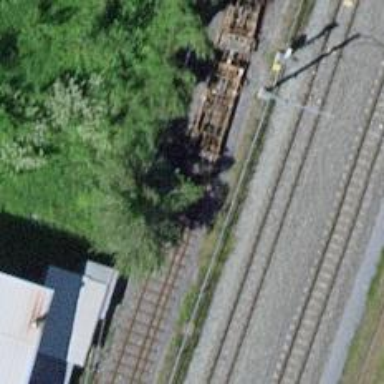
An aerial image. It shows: Railway switch.